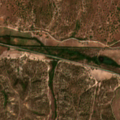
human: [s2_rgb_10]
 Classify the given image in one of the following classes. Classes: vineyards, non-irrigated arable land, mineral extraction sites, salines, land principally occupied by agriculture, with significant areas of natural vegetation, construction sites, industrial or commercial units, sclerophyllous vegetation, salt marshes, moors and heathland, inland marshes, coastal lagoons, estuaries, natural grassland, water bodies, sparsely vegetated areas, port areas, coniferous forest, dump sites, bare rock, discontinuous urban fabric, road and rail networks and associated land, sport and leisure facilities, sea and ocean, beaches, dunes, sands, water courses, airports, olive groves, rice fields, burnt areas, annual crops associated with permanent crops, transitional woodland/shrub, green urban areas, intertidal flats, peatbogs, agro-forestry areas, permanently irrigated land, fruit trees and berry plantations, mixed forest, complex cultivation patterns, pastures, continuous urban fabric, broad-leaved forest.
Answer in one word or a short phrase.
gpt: non-irrigated arable land, agro-forestry areas, broad-leaved forest, transitional woodland/shrub